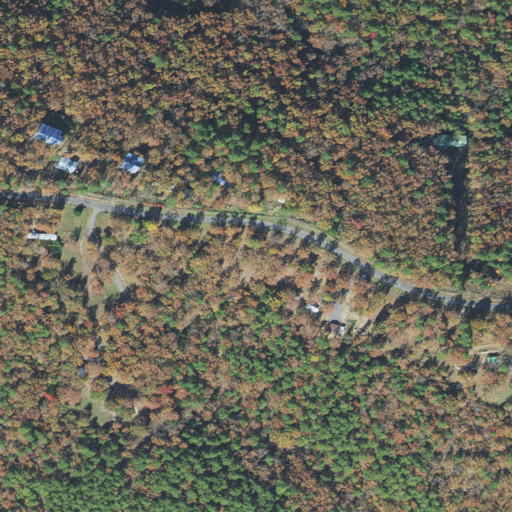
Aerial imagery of ridge(s) in Arkansas named Easterwood Mountain containing deciduous forest, mixed forest, grassland, pasture, open development, evergreen forest, and low intensity development